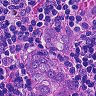
Metastatic tissue present: yes